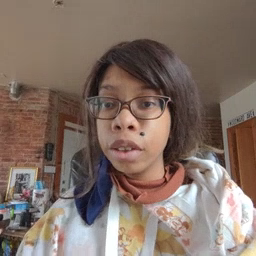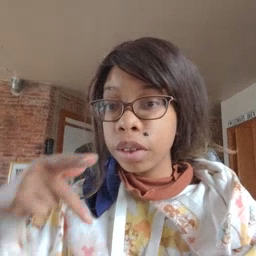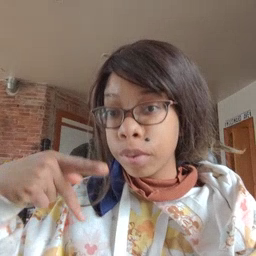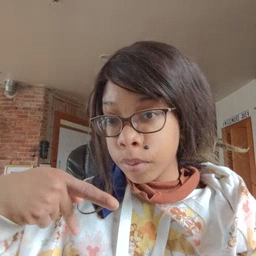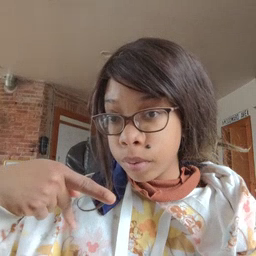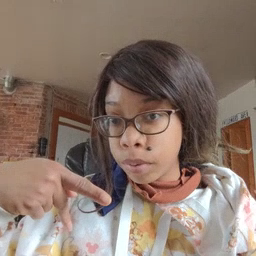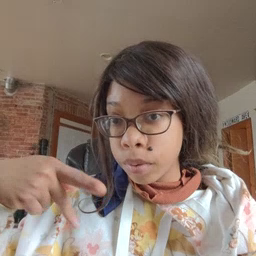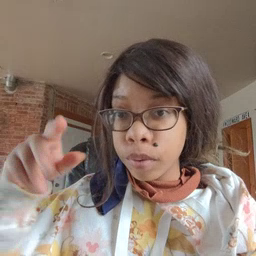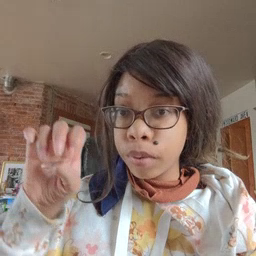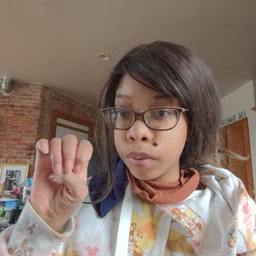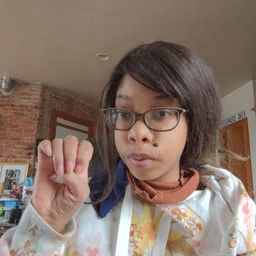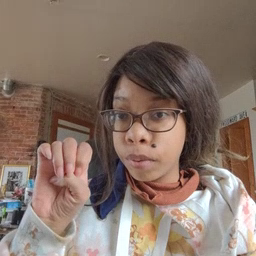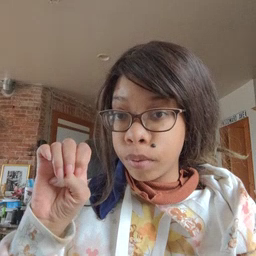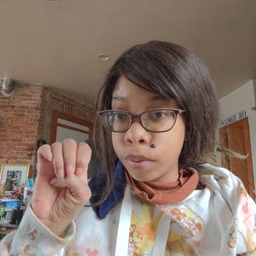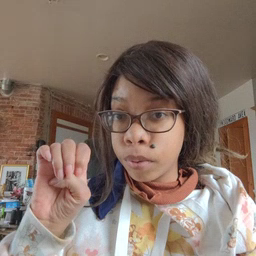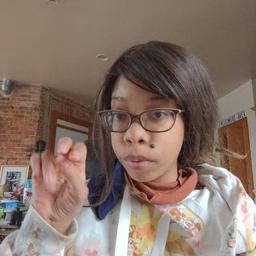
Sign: pen